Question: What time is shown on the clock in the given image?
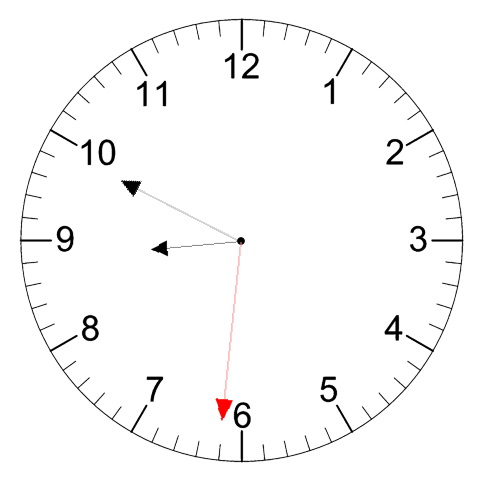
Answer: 08:49:31